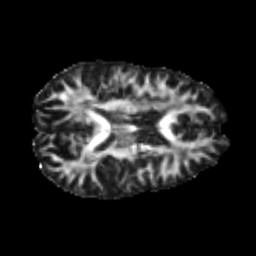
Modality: FA
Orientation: axial
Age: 26
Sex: female
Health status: healthy
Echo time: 0.074 s